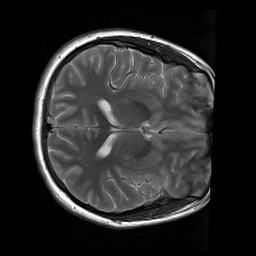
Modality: T2w
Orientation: axial
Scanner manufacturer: siemens
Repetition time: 3.9 s
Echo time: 0.076 s